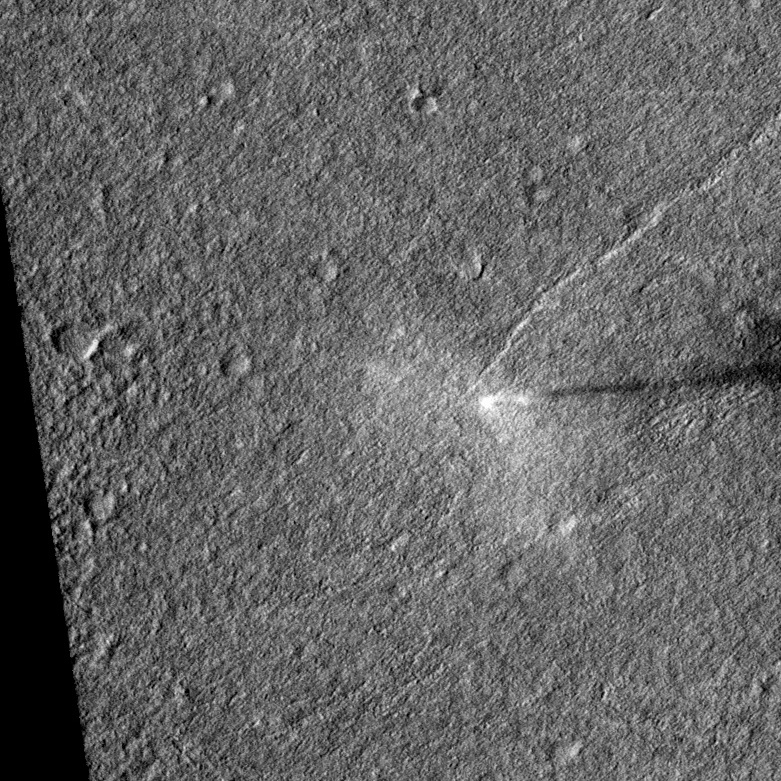
Label: dustdevil